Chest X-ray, PA view. Patient: 52 years old, sex M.
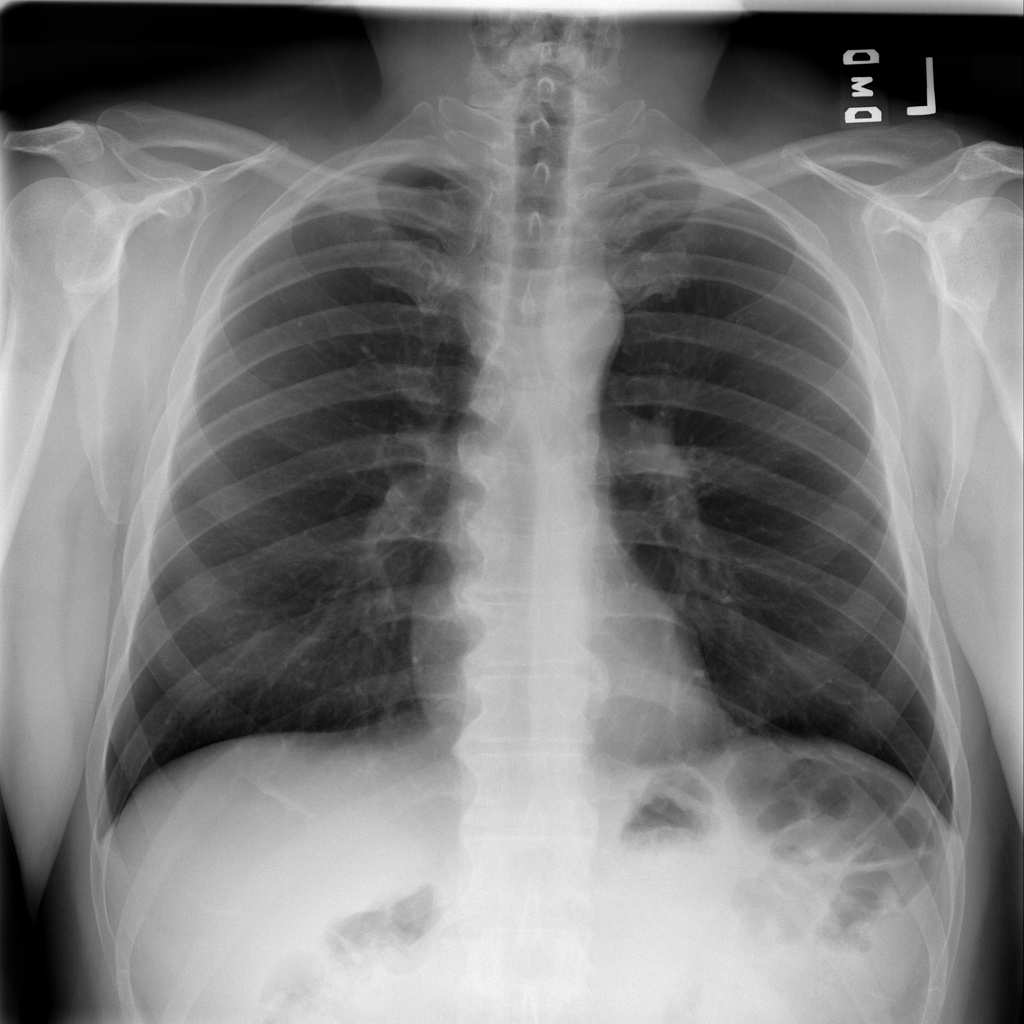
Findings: No Finding